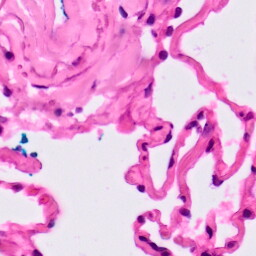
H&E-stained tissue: Lung